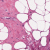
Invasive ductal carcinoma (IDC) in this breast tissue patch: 0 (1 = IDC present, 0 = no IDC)